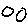
Label: moon